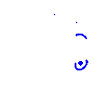
Particle: electron